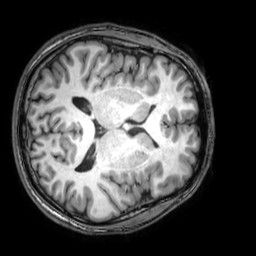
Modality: T1w
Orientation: axial
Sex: male
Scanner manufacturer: philips
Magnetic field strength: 3 T
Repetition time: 0.008184 s
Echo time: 0.00374 s